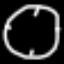
Label: clock